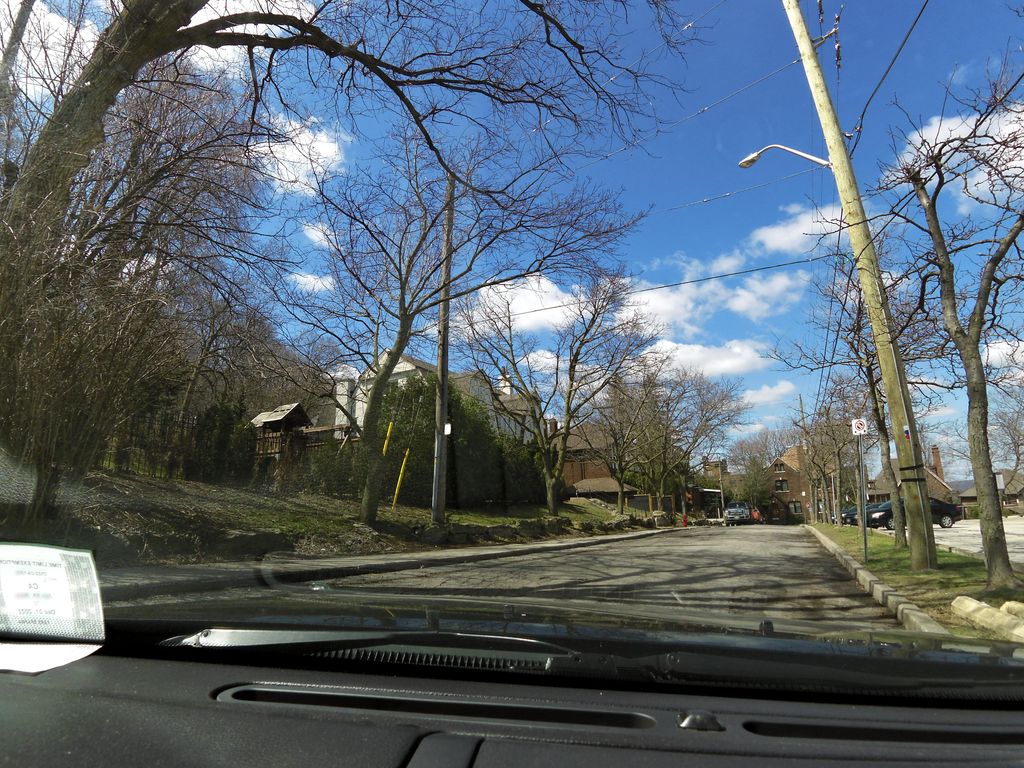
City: hamilton